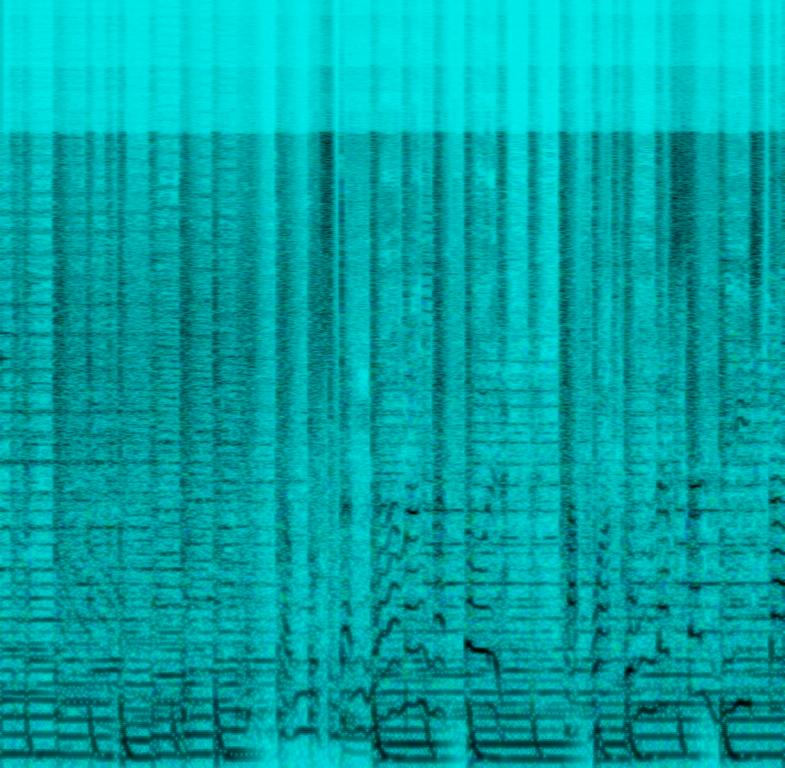
This pop song features a male voice singing the main melody in a foreign language. The melody is repetitive. This is accompanied by percussion playing a simple beat. The bass plays the root notes of the chords. A guitar plays arpeggiated chords using a chorus effect. The mood of this song is romantic. This song can be played in a romantic movie.